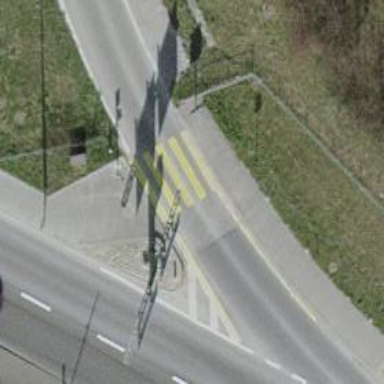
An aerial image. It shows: Kerb barrier.